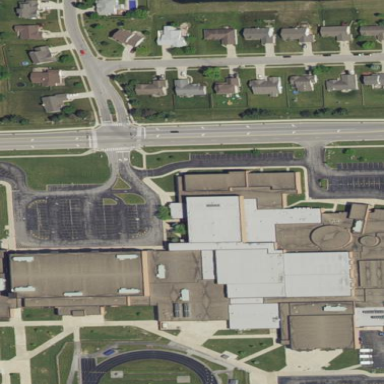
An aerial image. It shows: School building.